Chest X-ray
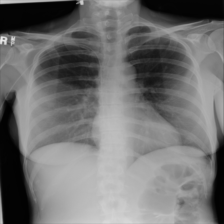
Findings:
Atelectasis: negative
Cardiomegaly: negative
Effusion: negative
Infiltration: negative
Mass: negative
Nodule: negative
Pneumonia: negative
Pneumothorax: negative
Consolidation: negative
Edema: negative
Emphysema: negative
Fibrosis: negative
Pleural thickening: negative
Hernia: negative